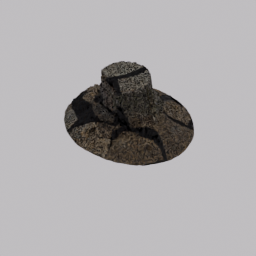
Label: nature